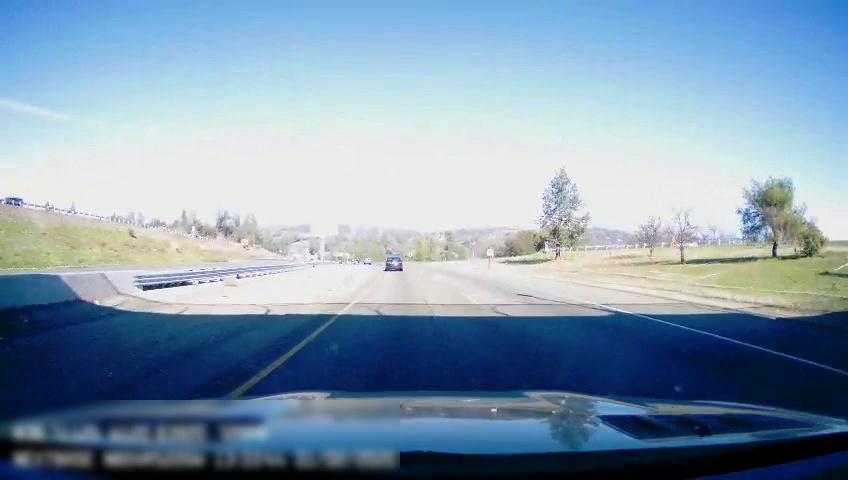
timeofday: Day
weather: Sunny
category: Drivable Space
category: Drivable Space
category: Vehicles | Car
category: Vehicles | SUV
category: Lanes | Current Lane
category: Lanes | Current Lane
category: Lanes | Alternate Lane
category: Lanes | Opposite Lane